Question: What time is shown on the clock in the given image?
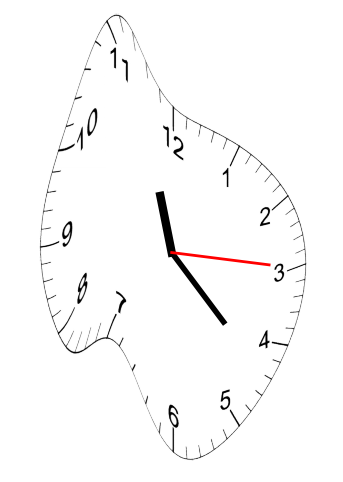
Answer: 11:22:15